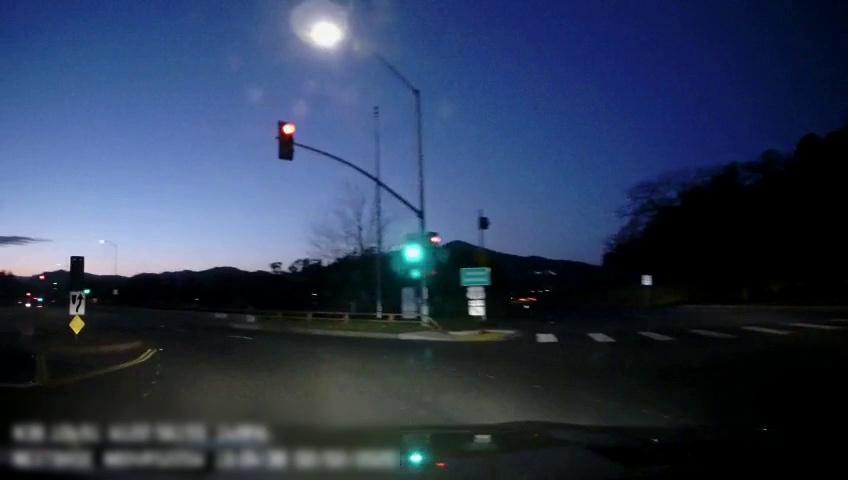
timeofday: Dusk/Dawn/Twilight
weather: Other
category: Drivable Space
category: Lanes | Alternate Lane
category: Lanes | Alternate Lane
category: Lanes | Alternate Lane
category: Traffic | Lights
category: Traffic | Lights
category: Traffic | Signs
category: Traffic | Signs
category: Traffic | Signs
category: Traffic | Signs
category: Traffic | Signs
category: Traffic | Signs
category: Traffic | Lights
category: Traffic | Lights